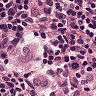
Metastatic tissue present: no